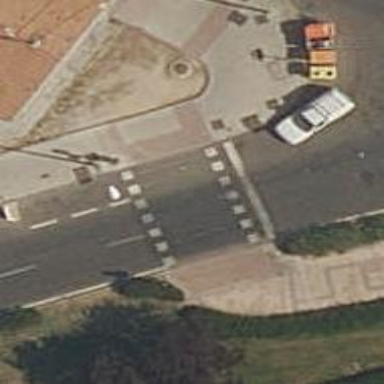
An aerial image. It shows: Road with traffic signals at crossing.